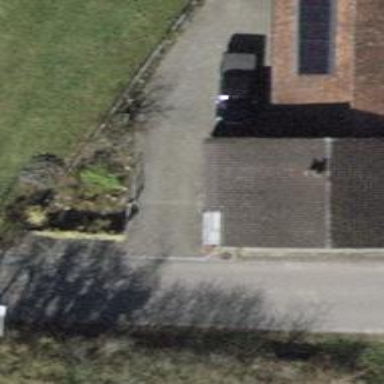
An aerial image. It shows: Simple house.